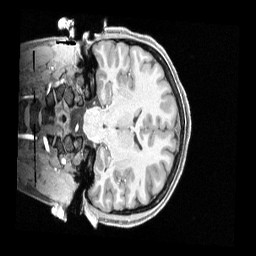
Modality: T1w
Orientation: coronal
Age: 25
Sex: female
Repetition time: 2.4 s
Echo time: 0.00222 s